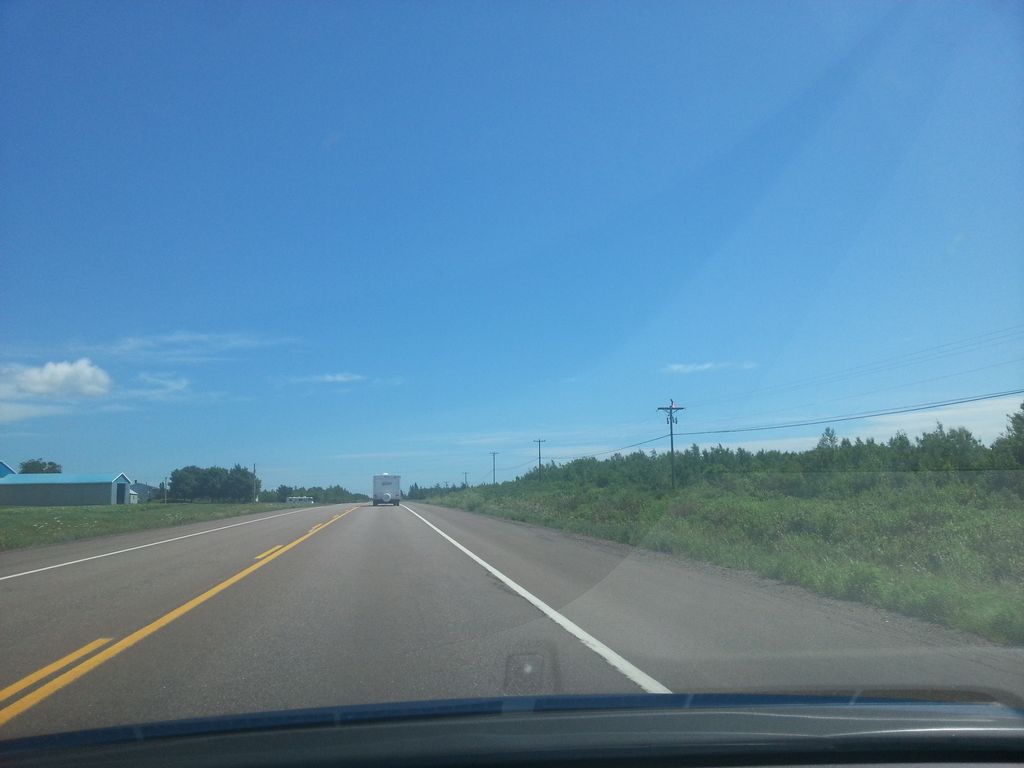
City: charlottetown